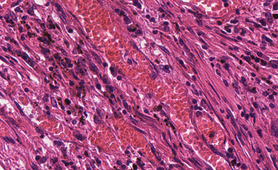
Tumor epithelial tissue: no
Tumor-associated stroma tissue: yes
Normal tissue: no